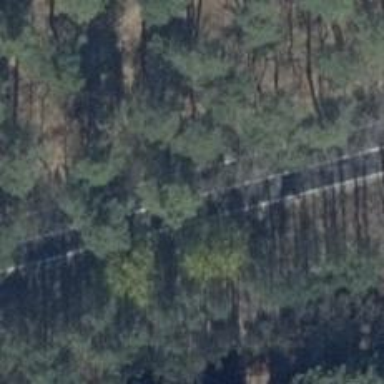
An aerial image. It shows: Asphalt road classified as primary highway.